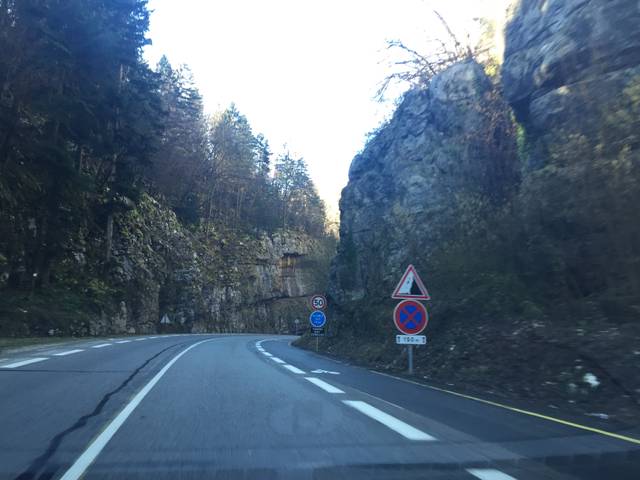
Region: France
Coordinates: 45.454, 5.794